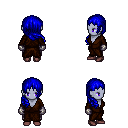
a pixel art fantasy rpg character, female body template, dark elf, purple skin, brown robe, metal pants, blue right-swept hairstyle, metal gloves, maroon shoes, four views (front, back, left, right), 2x2 character sprite sheet, small pixel art, hard edges, no anti-aliasing